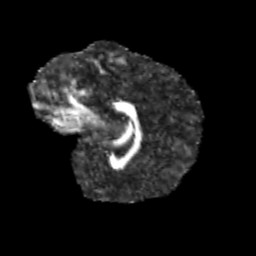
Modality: FA
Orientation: sagittal
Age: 12
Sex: female
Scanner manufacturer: siemens
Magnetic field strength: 3 T
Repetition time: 3.8 s
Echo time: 0.07 s